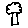
Label: tree